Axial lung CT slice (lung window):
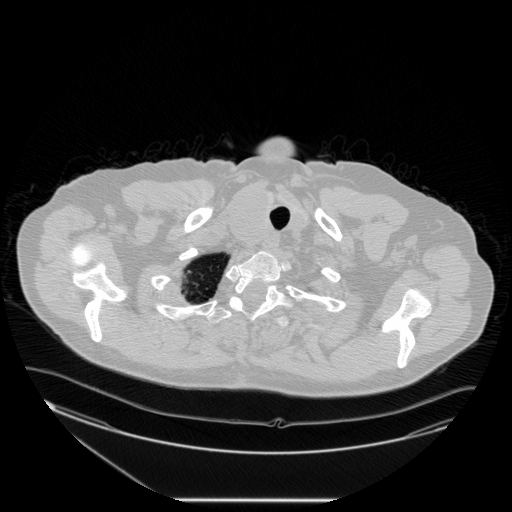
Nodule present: no